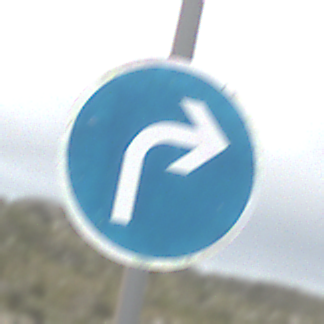
Verkehrszeichen: VorgeschriebeneFahrtrichtungRechts
Umgebung: Outdoor, Nature
Tageszeit: Midday
Wetter: Overcast
Licht: Natural
Jahreszeit: NotSpecified
Kontrast: LowContrast